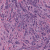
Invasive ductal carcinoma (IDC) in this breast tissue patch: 1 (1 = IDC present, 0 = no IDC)